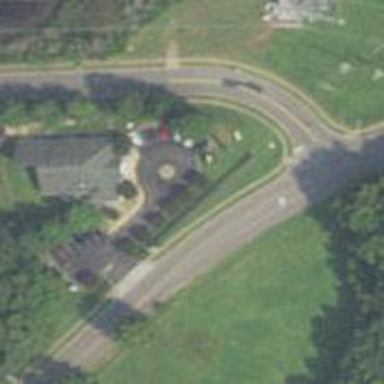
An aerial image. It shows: Turning loop on the road.